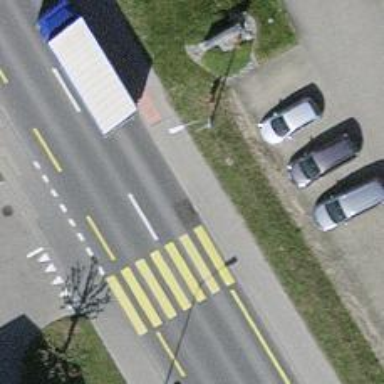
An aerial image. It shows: Pedestrian crossing with zebra markings on the footway.